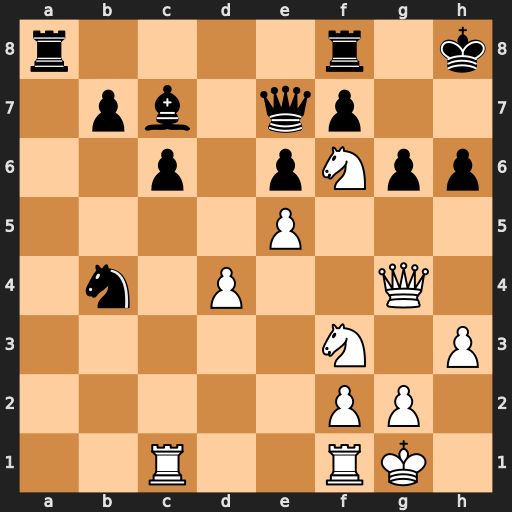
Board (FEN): r4r1k/1pb1qp2/2p1pNpp/4P3/1n1P2Q1/5N1P/5PP1/2R2RK1
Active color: w
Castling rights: -
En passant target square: -
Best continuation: Qh4 Kg7 Nh5+ gxh5 Qxe7